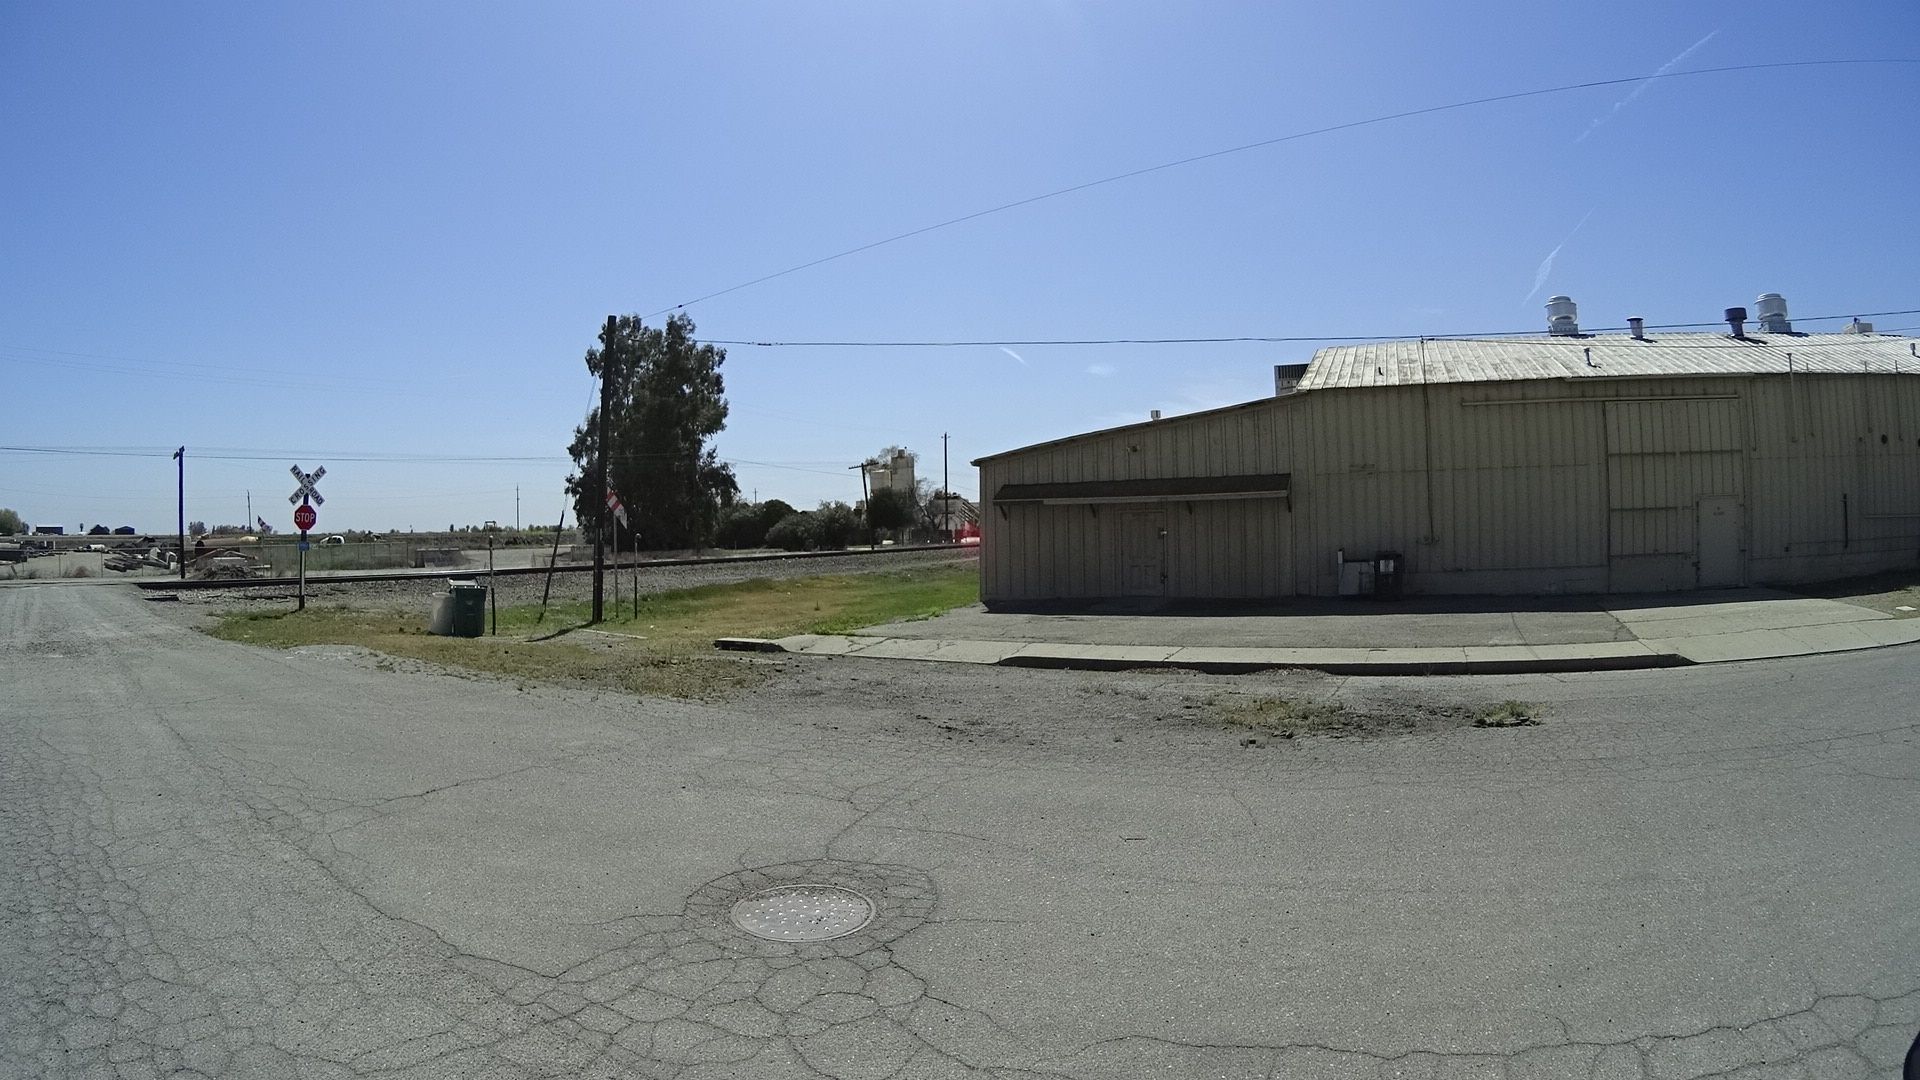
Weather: snowy
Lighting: day
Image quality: good
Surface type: walking surface
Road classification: service, residential
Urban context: semi-dense urban cluster
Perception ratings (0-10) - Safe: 0.92, Lively: 0.94, Beautiful: 3.65, Boring: 6.64, Depressing: 8.77, Wealthy: 4.12